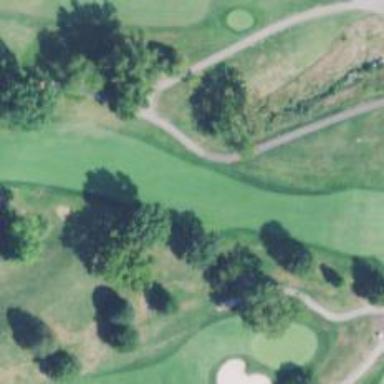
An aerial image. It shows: Golf hole.